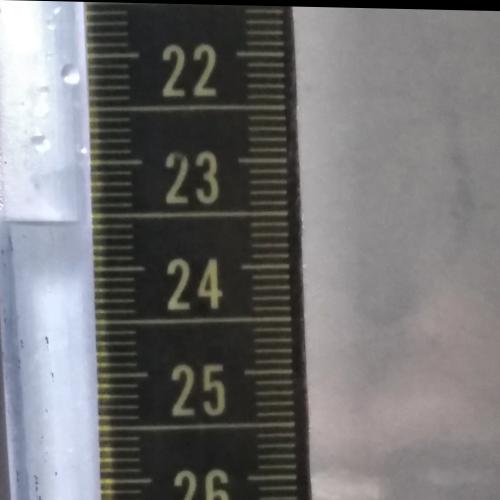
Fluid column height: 23.6 cm